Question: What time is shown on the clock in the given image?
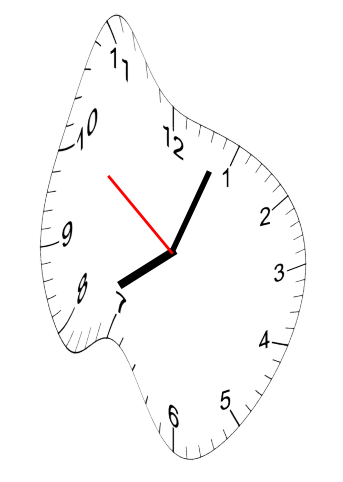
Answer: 08:03:51